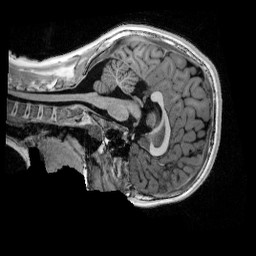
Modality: UNIT1_denoised
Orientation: sagittal
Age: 11
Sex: male
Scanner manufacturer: siemens
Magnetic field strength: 3 T
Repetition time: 4 s
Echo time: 0.00303 s